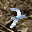
Label: 7